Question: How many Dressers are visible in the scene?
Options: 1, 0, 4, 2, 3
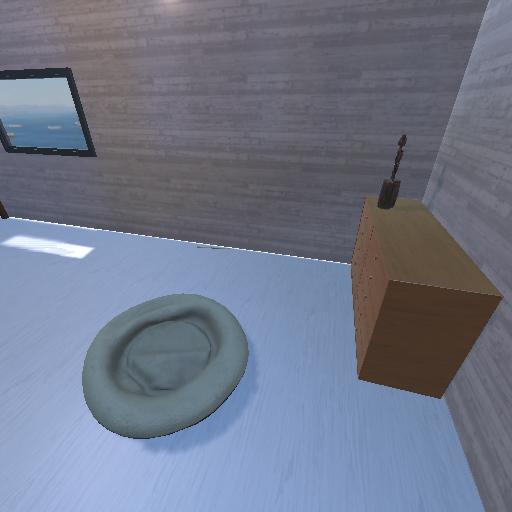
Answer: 1